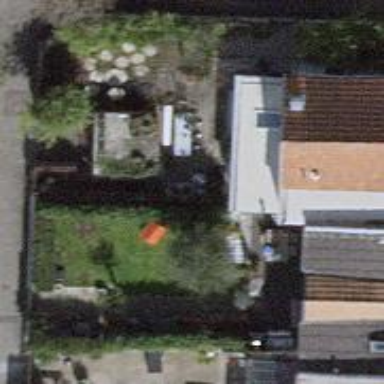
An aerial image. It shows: Garden enclosed by fence.